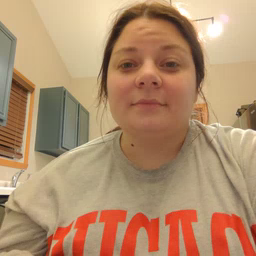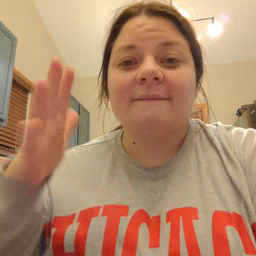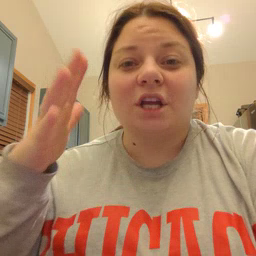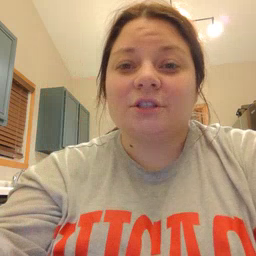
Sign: finish